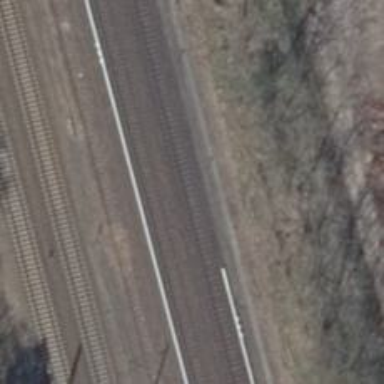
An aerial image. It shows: Railway signal.